Question: There is a default menu in GXT for column config which holds sorting options etc:

I'm digging the interwebz on how to override these labels. Not the menu stucture or the behavior, just the labels (there is a submenu called Filters -> Yes, No, where I have to replace Yes, No with Up, Down).
I found this post: <URL> but this is basically overriding and custom implementing the whole menu, which is overkill.
Thanks in advance!
Update: I'm prividing the accepted answer here:
'''
BooleanFilter<?> statusFilter = new BooleanFilter<?>(...);
statusFilter.setMessages(new BooleanFilter.BooleanFilterMessages() {
@Override
public String noText() {
return "Down";
}
@Override
public String yesText() {
return "Up";
}
});
filters.addFilter(statusFilter);
'''
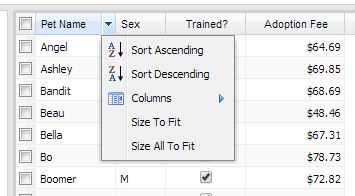
Answer: The "Yes" and "No" text in the 'BooleanFilter' comes from 'BooleanFilterMessages', which by default reads from 'XMessages.booleanFilter_noText' and 'XMessages.booleanFilter_yesText'. You can pass a 'BooleanFilterMessages' instance to 'BooleanFilter.setMessages' with your custom text.
Or, if you want to override it everywhere, you can place a XMessages.properties file in the correct path, com/sencha/gxt/messages/client/, and change the keys listed above.